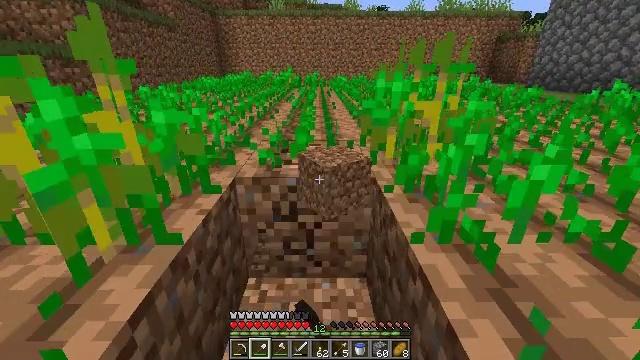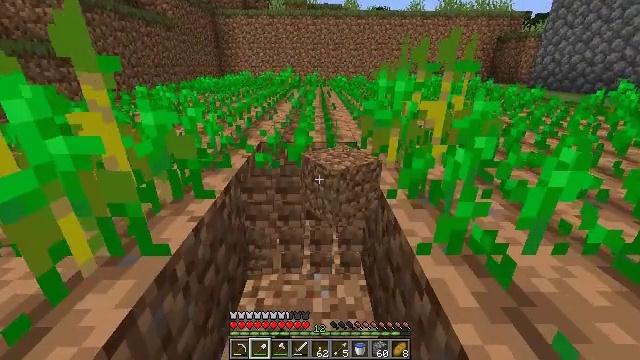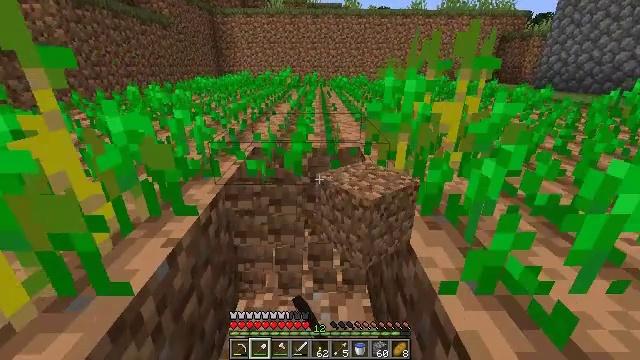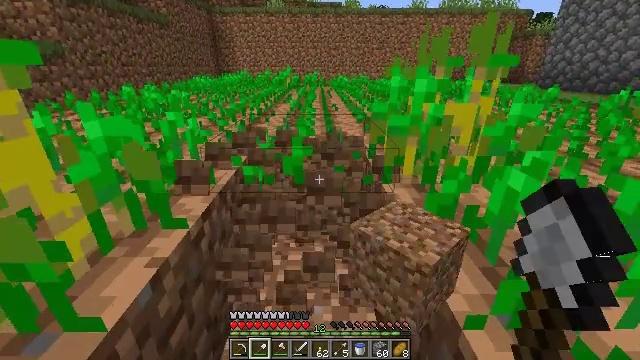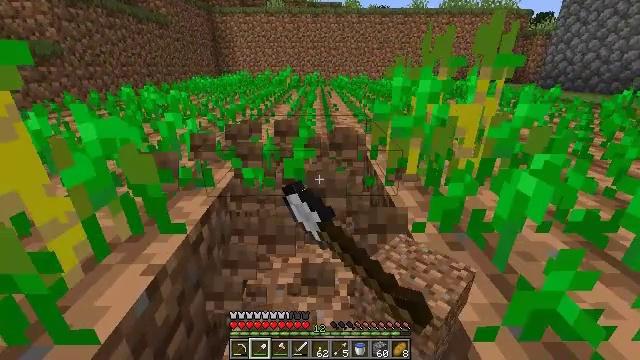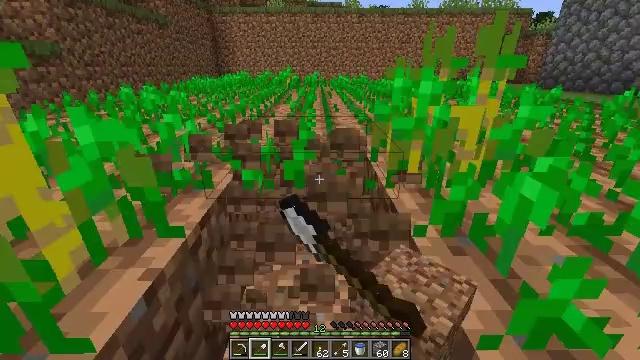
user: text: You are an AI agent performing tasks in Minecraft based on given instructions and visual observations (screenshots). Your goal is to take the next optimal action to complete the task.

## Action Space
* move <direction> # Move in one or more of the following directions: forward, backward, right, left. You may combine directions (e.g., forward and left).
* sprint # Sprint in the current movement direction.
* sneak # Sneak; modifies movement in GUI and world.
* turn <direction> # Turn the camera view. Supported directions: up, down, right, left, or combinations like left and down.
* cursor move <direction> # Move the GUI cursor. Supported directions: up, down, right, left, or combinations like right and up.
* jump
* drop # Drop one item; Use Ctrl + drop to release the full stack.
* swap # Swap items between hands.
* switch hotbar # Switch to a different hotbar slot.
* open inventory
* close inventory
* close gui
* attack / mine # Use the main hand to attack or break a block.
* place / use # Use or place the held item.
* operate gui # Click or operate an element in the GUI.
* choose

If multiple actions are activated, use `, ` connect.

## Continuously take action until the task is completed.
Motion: motion action
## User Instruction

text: Reclaim farmland by breaking it.
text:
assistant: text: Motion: move forward, attack / mine
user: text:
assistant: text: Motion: attack / mine
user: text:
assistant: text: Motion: attack / mine
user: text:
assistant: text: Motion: attack / mine
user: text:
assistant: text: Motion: move forward, attack / mine
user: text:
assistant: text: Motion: attack / mine